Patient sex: M
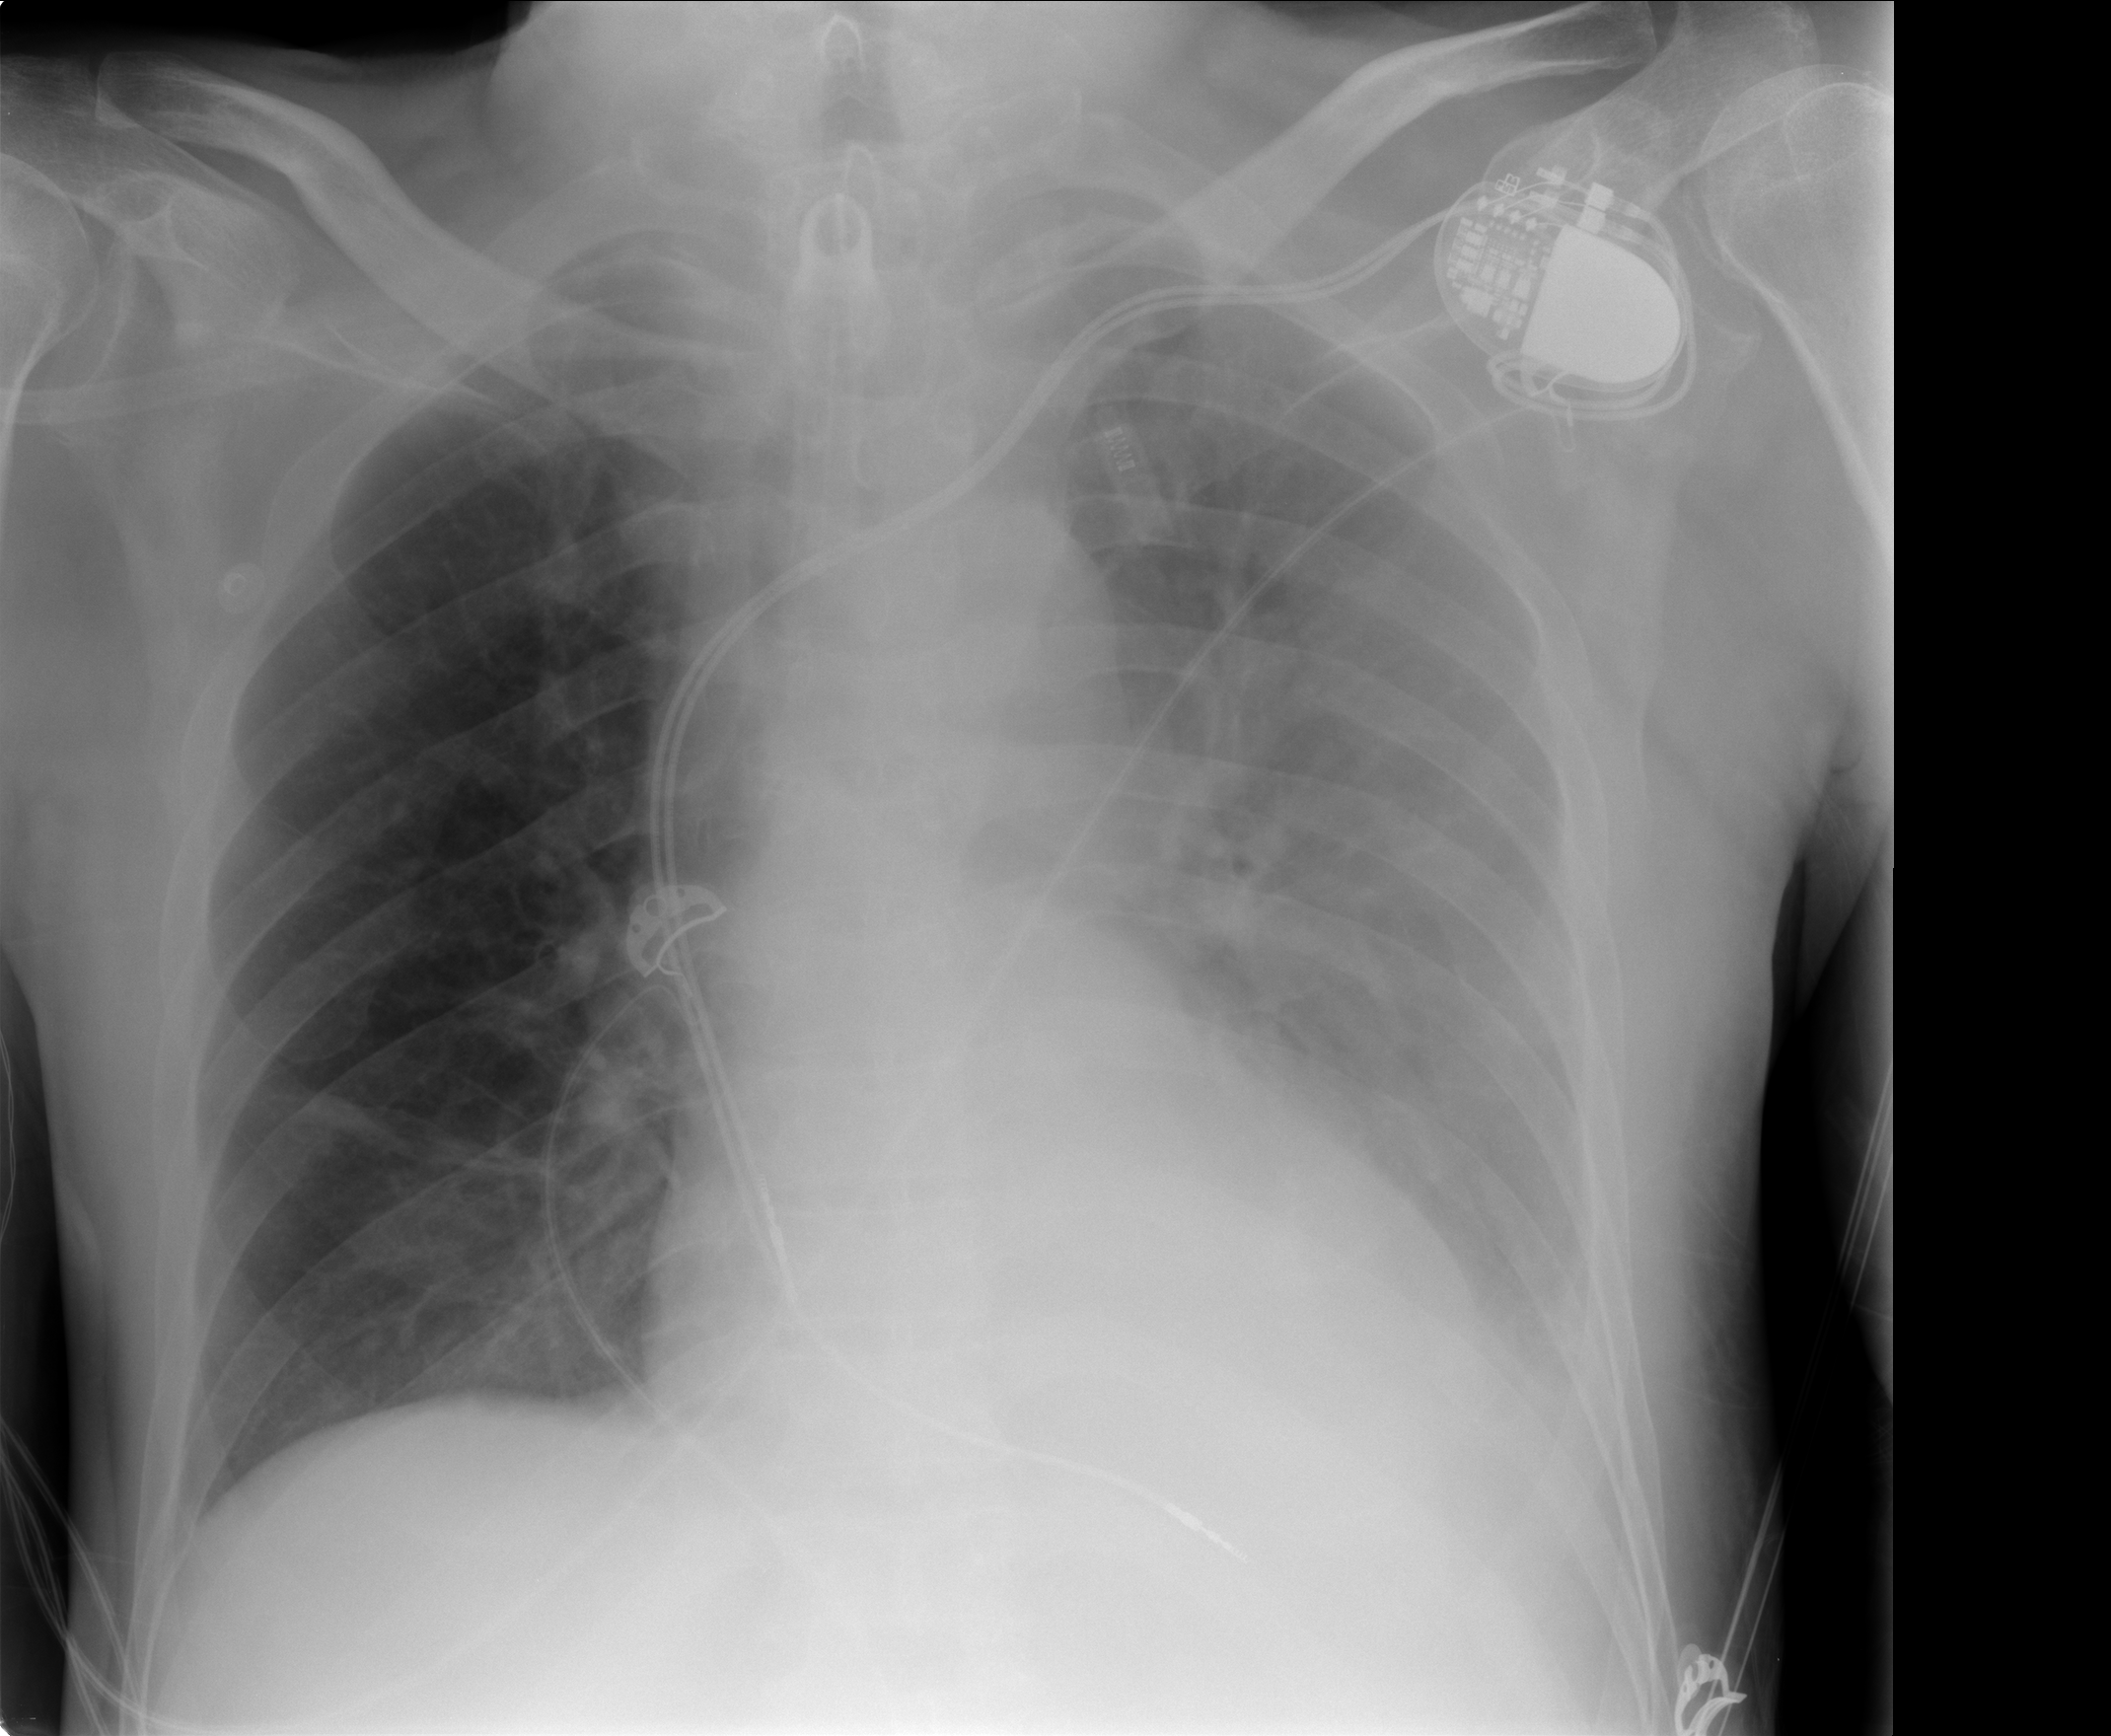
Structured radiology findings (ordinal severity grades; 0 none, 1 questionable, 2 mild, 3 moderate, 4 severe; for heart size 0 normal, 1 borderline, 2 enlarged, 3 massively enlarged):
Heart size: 0
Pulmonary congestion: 0
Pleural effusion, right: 0
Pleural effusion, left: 3
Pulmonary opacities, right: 2
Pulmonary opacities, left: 0
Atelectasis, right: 1
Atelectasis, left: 3